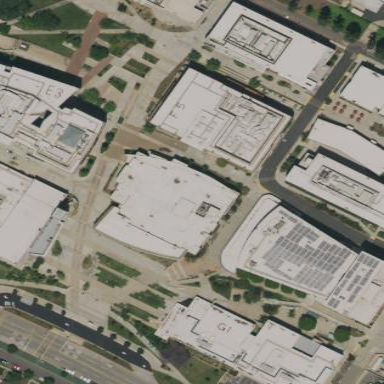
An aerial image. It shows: Building that serves as library.